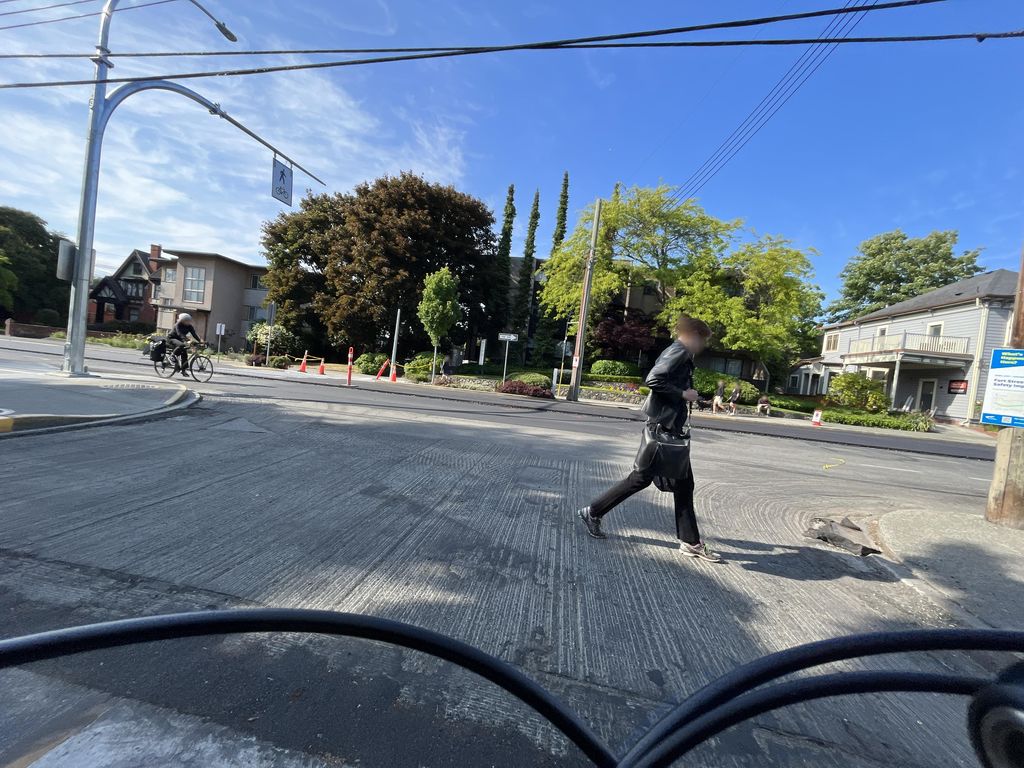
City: victoria